Question: In my iOS project i have put 'iOS 7.1' as 'Deployment Target', but know i have this warning:
'''
Applications using Launch Screen Files and targeting iOS 7.1 and earlier need
to also include a Launch Image in an Asset Catalog.
'''
i have add in the 'images.xcassets' the 'LaunchImage' Folder, and i have add the 'Launch Image for the 4-inch screen', but i still have the warning, how i can do to solve it?
thanks
EDIT: this is the target setting:

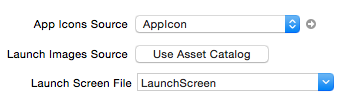
Answer: You have not set the 'launch Images Source' so iOS 7 has now idea where to get the images from.
Set this to asset catalog where you have added the launch screens, iOS 8 will use the 'Launch Screen File' if both are set.